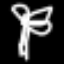
Label: palm tree